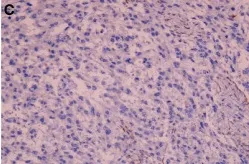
Positive immunohistochemical stains of. CD117 (IHC x200).
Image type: pathology (immunostaining)